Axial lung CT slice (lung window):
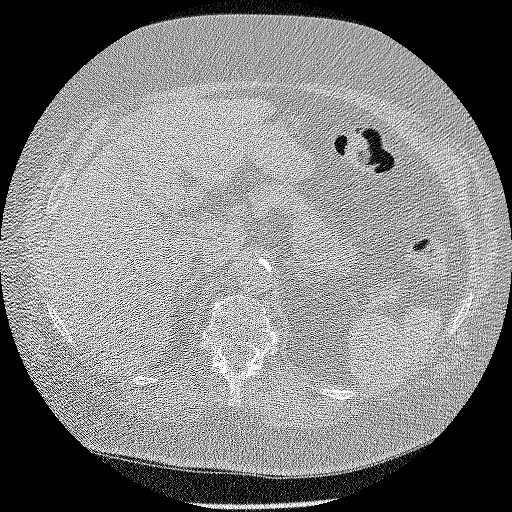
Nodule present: no